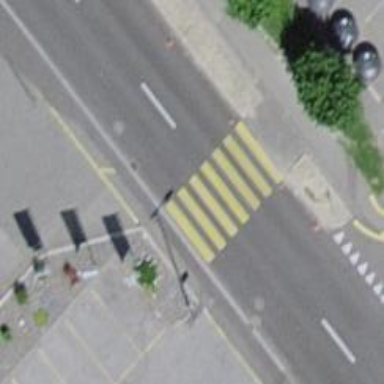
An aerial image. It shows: Uncontrolled footway crossing with markings.